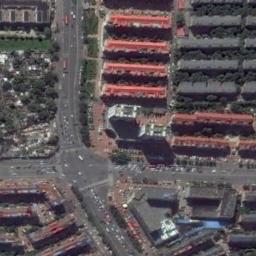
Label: intersection